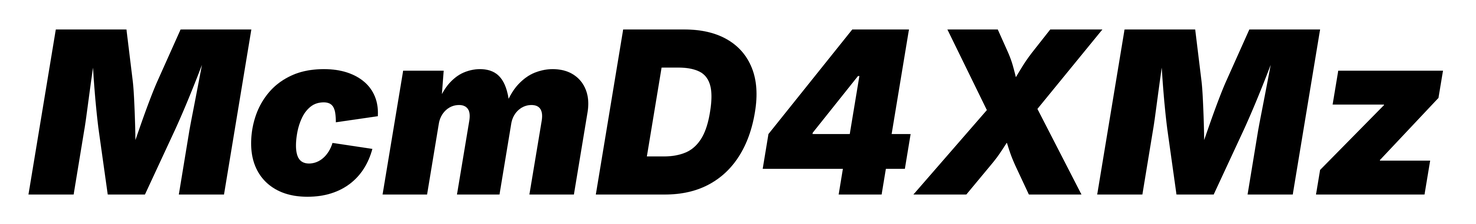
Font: Inter-Italic_Black_Italic